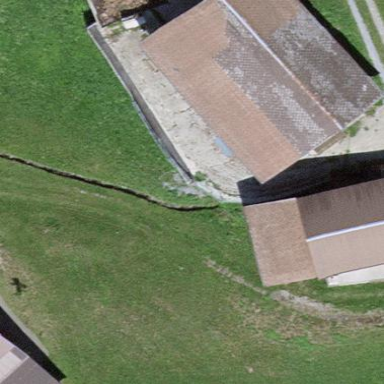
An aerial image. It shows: Barn.